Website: macys
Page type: customer-info-address
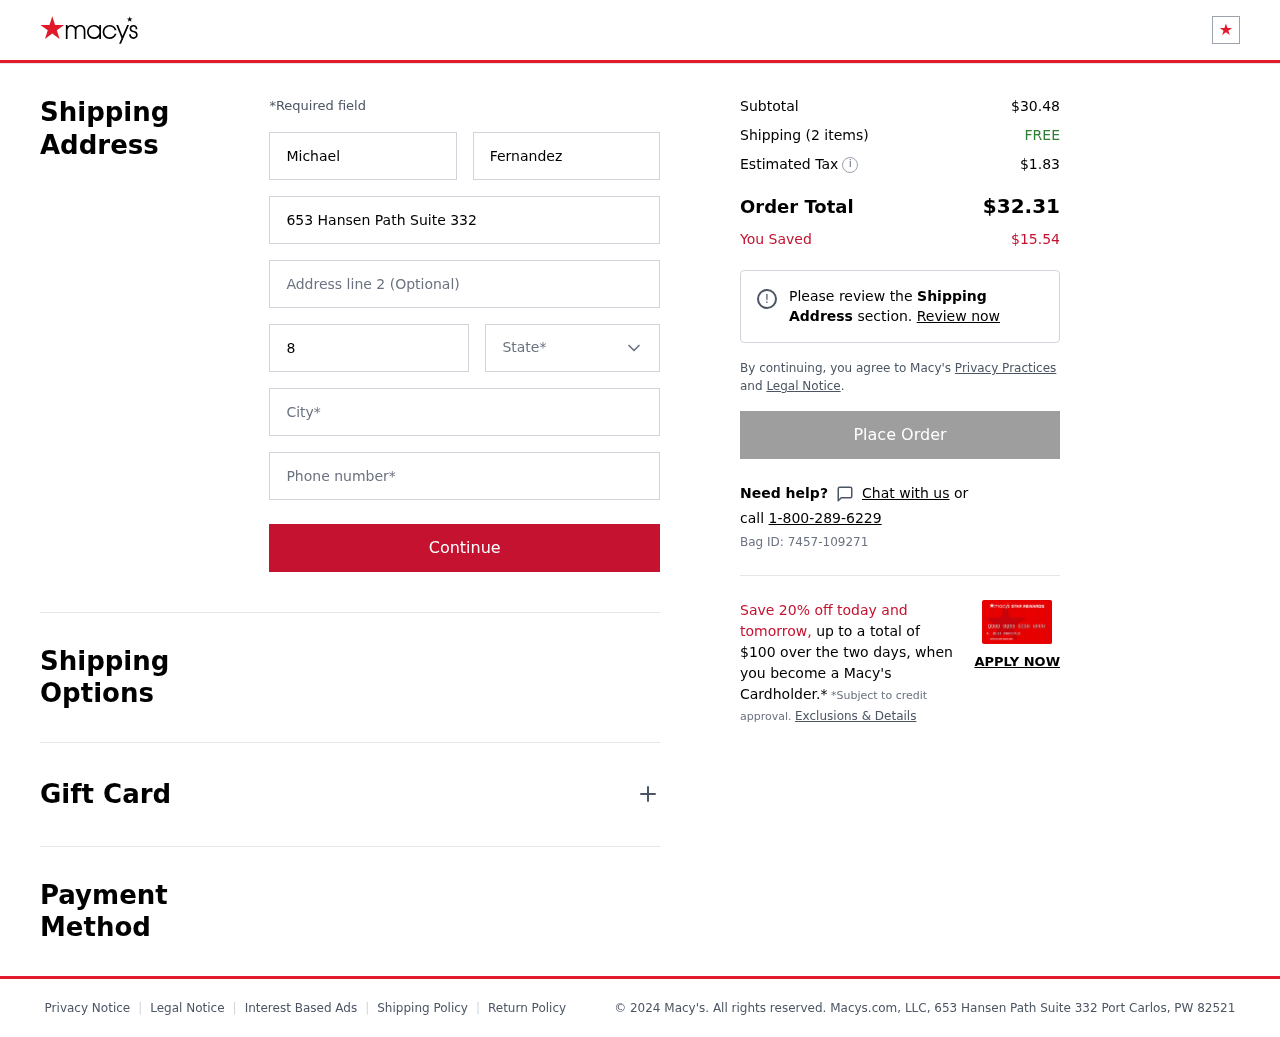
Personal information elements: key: PII_CITY
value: Port Carlos
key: PII_FIRSTNAME
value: Michael
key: PII_LASTNAME
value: Fernandez
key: PII_PHONE
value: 4624077329
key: PII_POSTCODE
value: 82521
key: PII_STATE
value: PW
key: PII_STREET
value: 653 Hansen Path Suite 332
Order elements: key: ORDER_SUBTOTAL
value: $30.48
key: ORDER_NUM_ITEMS
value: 2
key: ORDER_SHIPPING_COST
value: FREE
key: ORDER_TAX
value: $1.83
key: ORDER_TOTAL
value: $32.31
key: ORDER_SAVINGS
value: $15.54
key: ORDER_BAG_ID
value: Bag ID: 7457-109271